Interaction volume radius: 5 \u00c5
Interaction volume height: 10 \u00c5
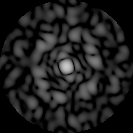
Disorder parameter: 0.7905